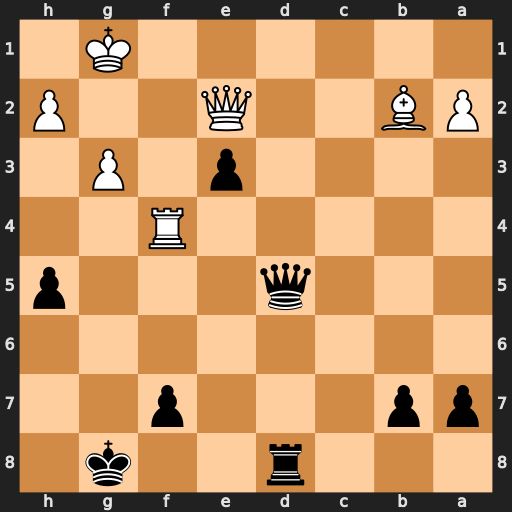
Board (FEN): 3r2k1/pp3p2/8/3q3p/5R2/4p1P1/PB2Q2P/6K1
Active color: b
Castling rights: -
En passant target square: -
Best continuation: Qd1+ Qxd1 Rxd1+ Kg2 Rd2+